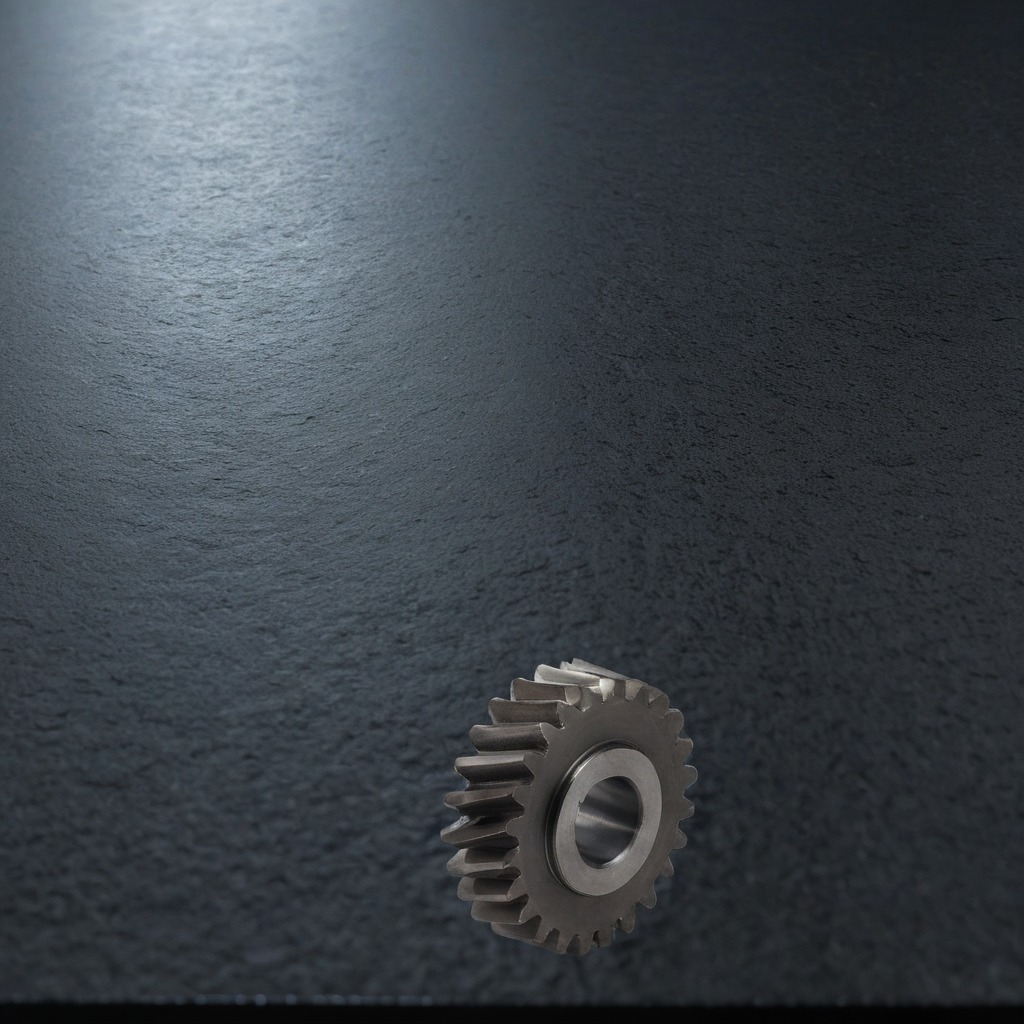
A steel gear with teeth lies on the clean granite table inside a workshop at night dim ambient light soft shadows worn but